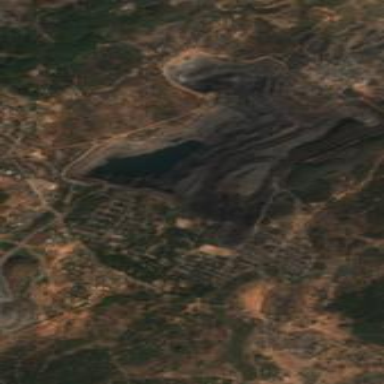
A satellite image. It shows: Quarry area.